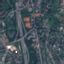
Label: Highway